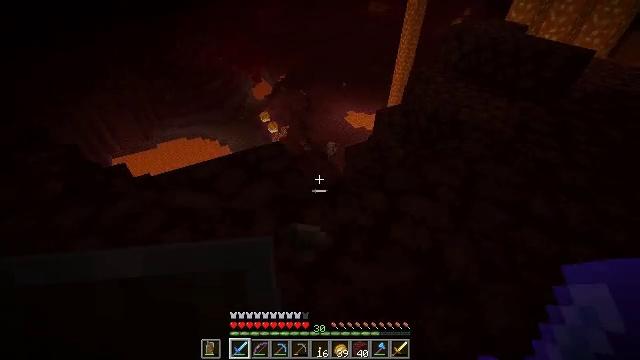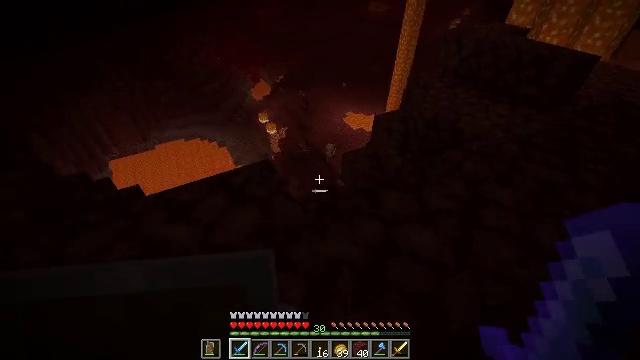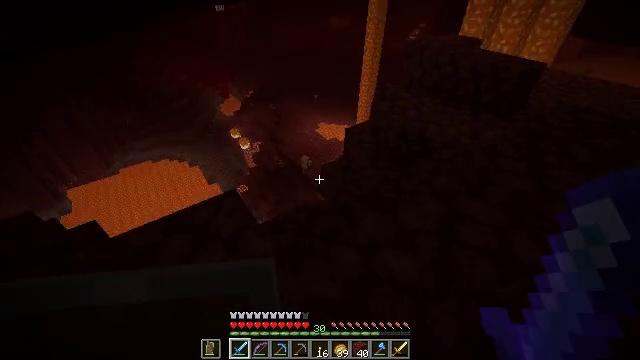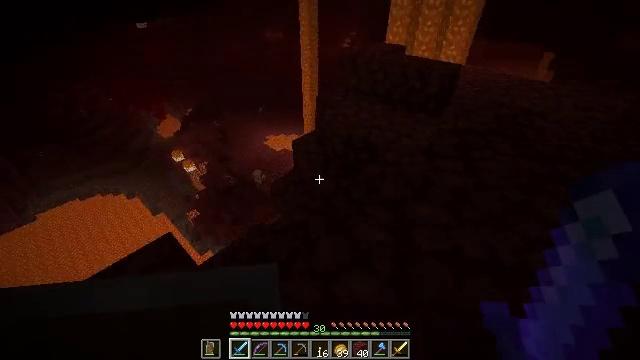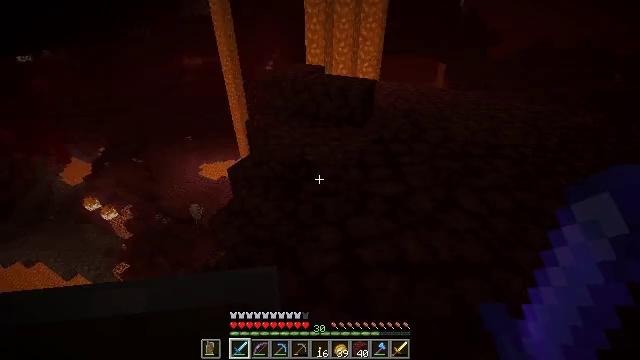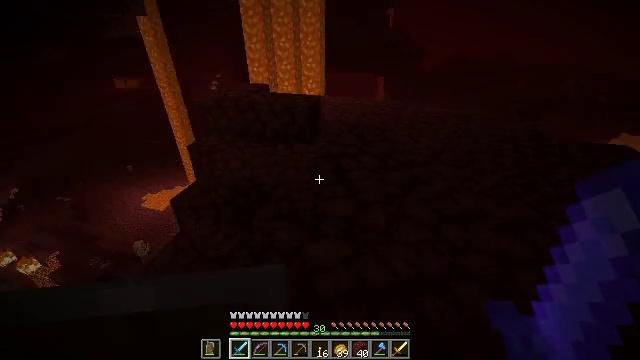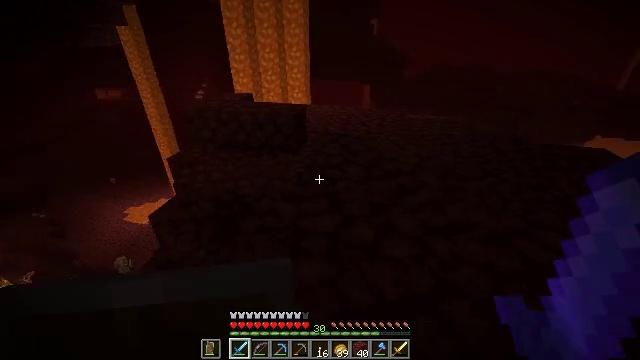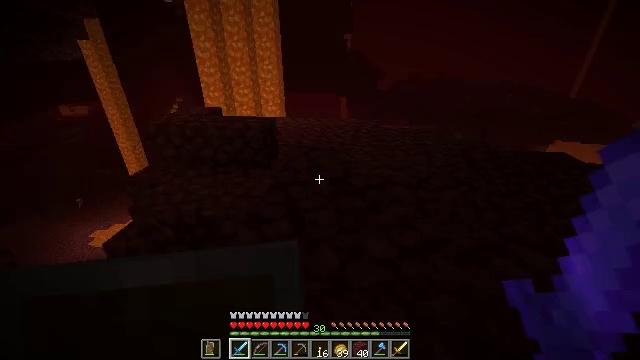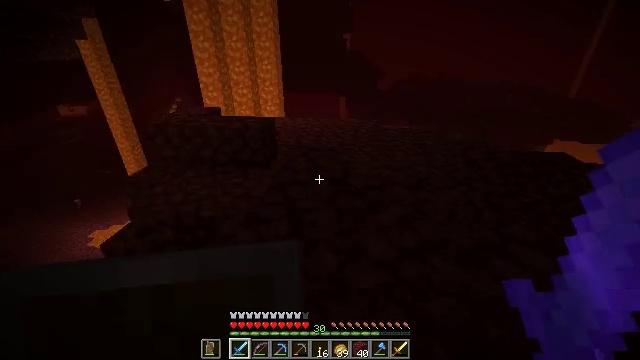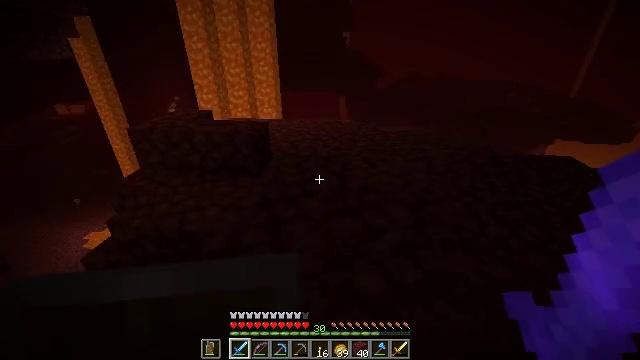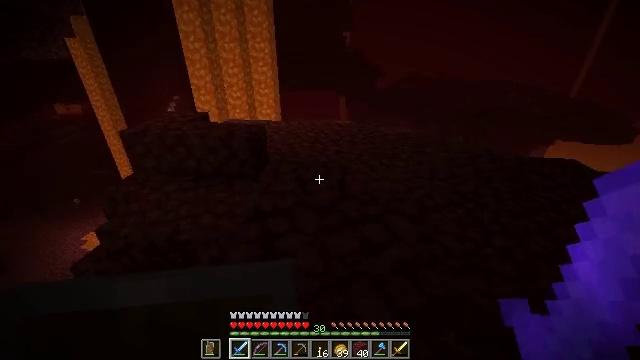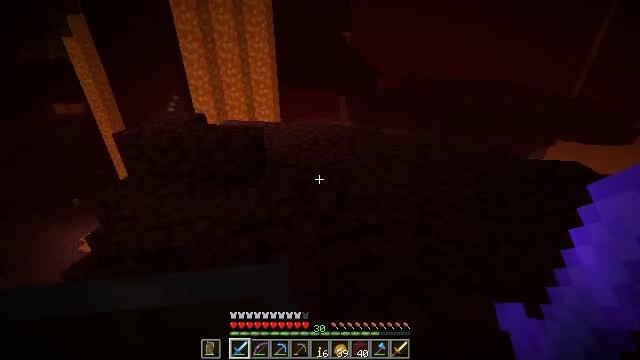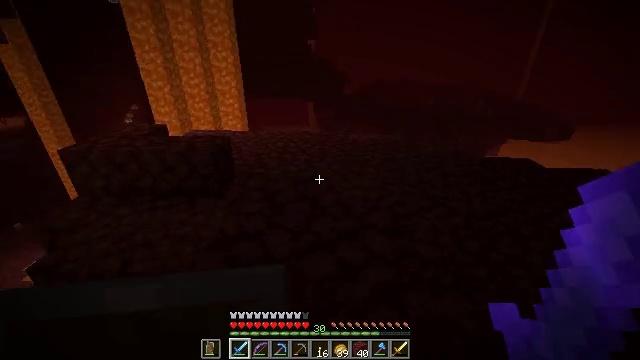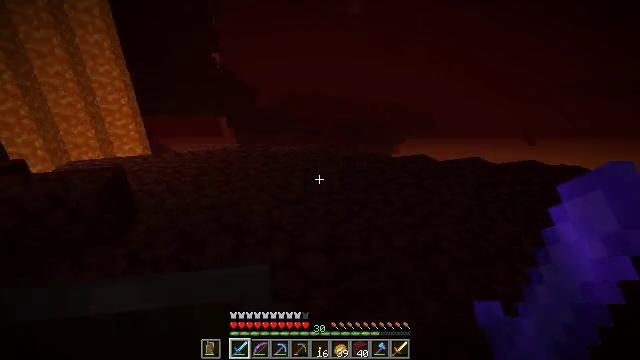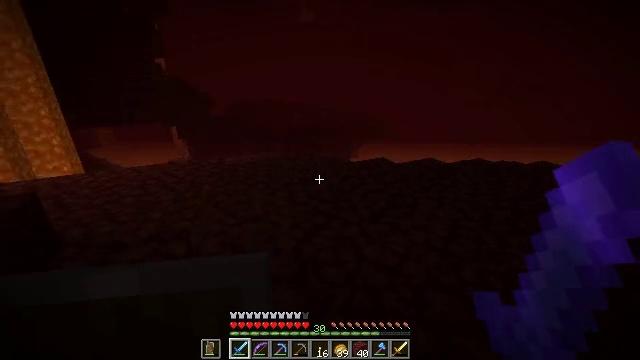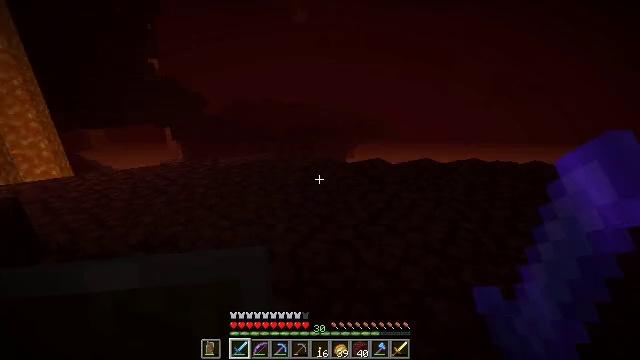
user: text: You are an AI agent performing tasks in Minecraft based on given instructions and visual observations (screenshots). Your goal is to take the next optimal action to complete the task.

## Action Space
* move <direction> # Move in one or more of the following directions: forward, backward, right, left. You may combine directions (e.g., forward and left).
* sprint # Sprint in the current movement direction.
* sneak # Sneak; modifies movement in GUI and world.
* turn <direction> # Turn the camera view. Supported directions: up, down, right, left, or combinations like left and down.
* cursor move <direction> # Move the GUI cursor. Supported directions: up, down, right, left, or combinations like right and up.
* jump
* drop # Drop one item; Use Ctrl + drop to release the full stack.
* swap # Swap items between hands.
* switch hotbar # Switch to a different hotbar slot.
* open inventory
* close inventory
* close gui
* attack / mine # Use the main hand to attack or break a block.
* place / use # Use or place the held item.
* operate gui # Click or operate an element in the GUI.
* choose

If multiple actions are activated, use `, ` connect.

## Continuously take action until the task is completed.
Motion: motion action
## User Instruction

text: Mine the brown mushroom from the ground.
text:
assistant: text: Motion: move forward
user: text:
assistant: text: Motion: move forward and move right, turn right and up
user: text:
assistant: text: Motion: move forward and move right, turn right and up
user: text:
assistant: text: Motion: move forward and move right, turn right and up
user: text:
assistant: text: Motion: move forward and move right, turn right and up
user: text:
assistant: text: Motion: move forward and move right, turn right and up
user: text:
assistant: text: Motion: move forward and move right, turn right and up
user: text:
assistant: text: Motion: move forward
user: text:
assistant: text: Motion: move forward
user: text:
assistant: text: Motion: move forward
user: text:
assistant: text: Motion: move forward
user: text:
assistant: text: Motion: move forward, turn right and up
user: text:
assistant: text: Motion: move forward, turn right and up
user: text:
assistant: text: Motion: move forward, turn right and up
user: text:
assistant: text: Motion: move forward, turn right
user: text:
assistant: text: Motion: move forward, turn right
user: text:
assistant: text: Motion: move forward
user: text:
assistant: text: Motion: move forward
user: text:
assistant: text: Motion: move forward
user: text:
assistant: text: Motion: move forward
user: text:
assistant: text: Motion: move forward
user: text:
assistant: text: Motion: move forward, turn left
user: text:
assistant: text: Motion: move forward, turn left
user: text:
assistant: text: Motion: move forward, turn left
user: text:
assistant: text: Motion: move forward, turn left
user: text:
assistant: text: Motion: move forward, turn left
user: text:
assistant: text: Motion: move forward
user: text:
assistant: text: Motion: move forward
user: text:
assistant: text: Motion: move forward
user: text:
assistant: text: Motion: move forward